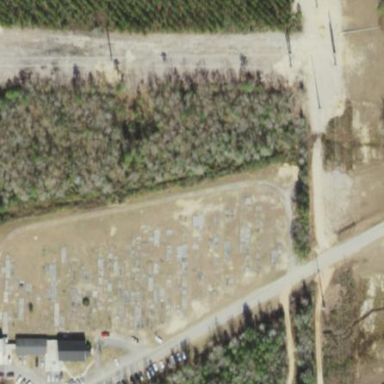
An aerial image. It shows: Cemetery.